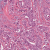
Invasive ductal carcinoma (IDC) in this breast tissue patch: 1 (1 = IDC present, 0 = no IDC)